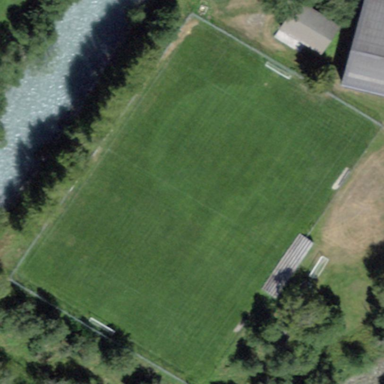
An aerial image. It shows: Soccer pitch designated for leisure and sports activities.